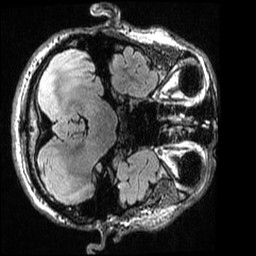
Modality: T2w
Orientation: axial
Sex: male
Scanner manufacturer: ge
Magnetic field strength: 3 T
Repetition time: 6 s
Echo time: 0.1287 s